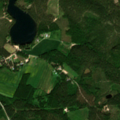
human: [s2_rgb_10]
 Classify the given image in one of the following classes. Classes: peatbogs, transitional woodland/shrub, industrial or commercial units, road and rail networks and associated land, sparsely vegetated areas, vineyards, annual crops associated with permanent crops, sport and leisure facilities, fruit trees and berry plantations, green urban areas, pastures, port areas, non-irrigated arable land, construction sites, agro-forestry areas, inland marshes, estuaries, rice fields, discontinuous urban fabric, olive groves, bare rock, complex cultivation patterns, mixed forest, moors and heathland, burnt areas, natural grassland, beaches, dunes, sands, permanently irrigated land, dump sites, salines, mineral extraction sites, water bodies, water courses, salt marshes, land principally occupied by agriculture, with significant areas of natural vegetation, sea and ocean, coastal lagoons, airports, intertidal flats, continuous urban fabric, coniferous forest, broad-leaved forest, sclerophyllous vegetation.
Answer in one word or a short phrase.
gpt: land principally occupied by agriculture, with significant areas of natural vegetation, coniferous forest, mixed forest, transitional woodland/shrub, water bodies